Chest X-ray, PA view. Patient: 51 years old, sex M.
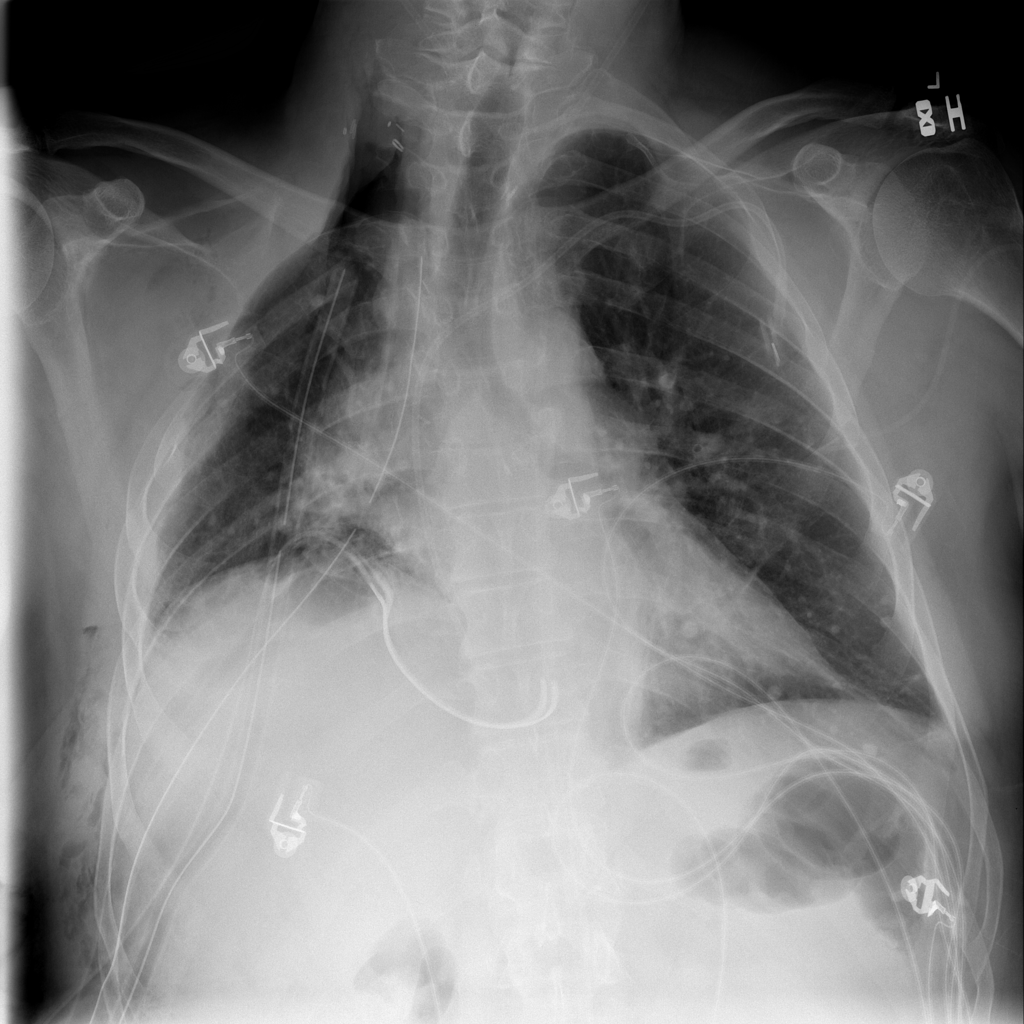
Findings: No Finding